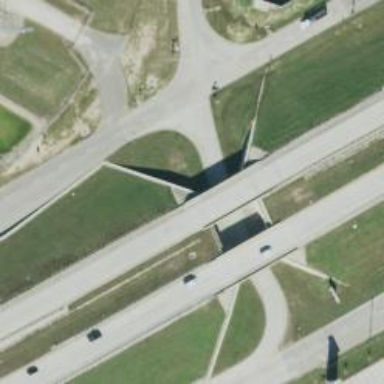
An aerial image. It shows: Motorway bridge.